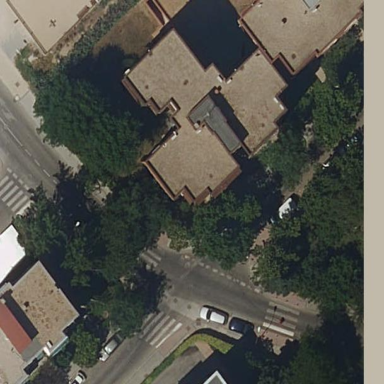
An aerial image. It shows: View of apartment building.